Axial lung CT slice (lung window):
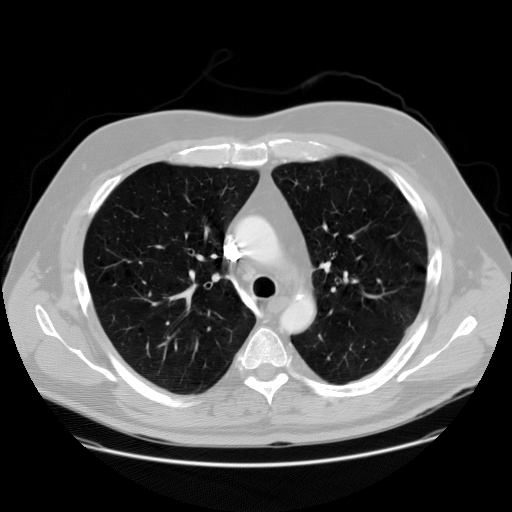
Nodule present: no